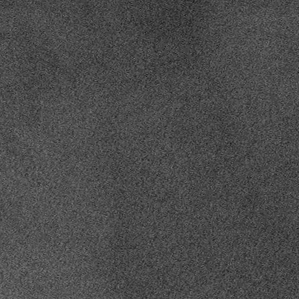
Label: frost